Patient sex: M
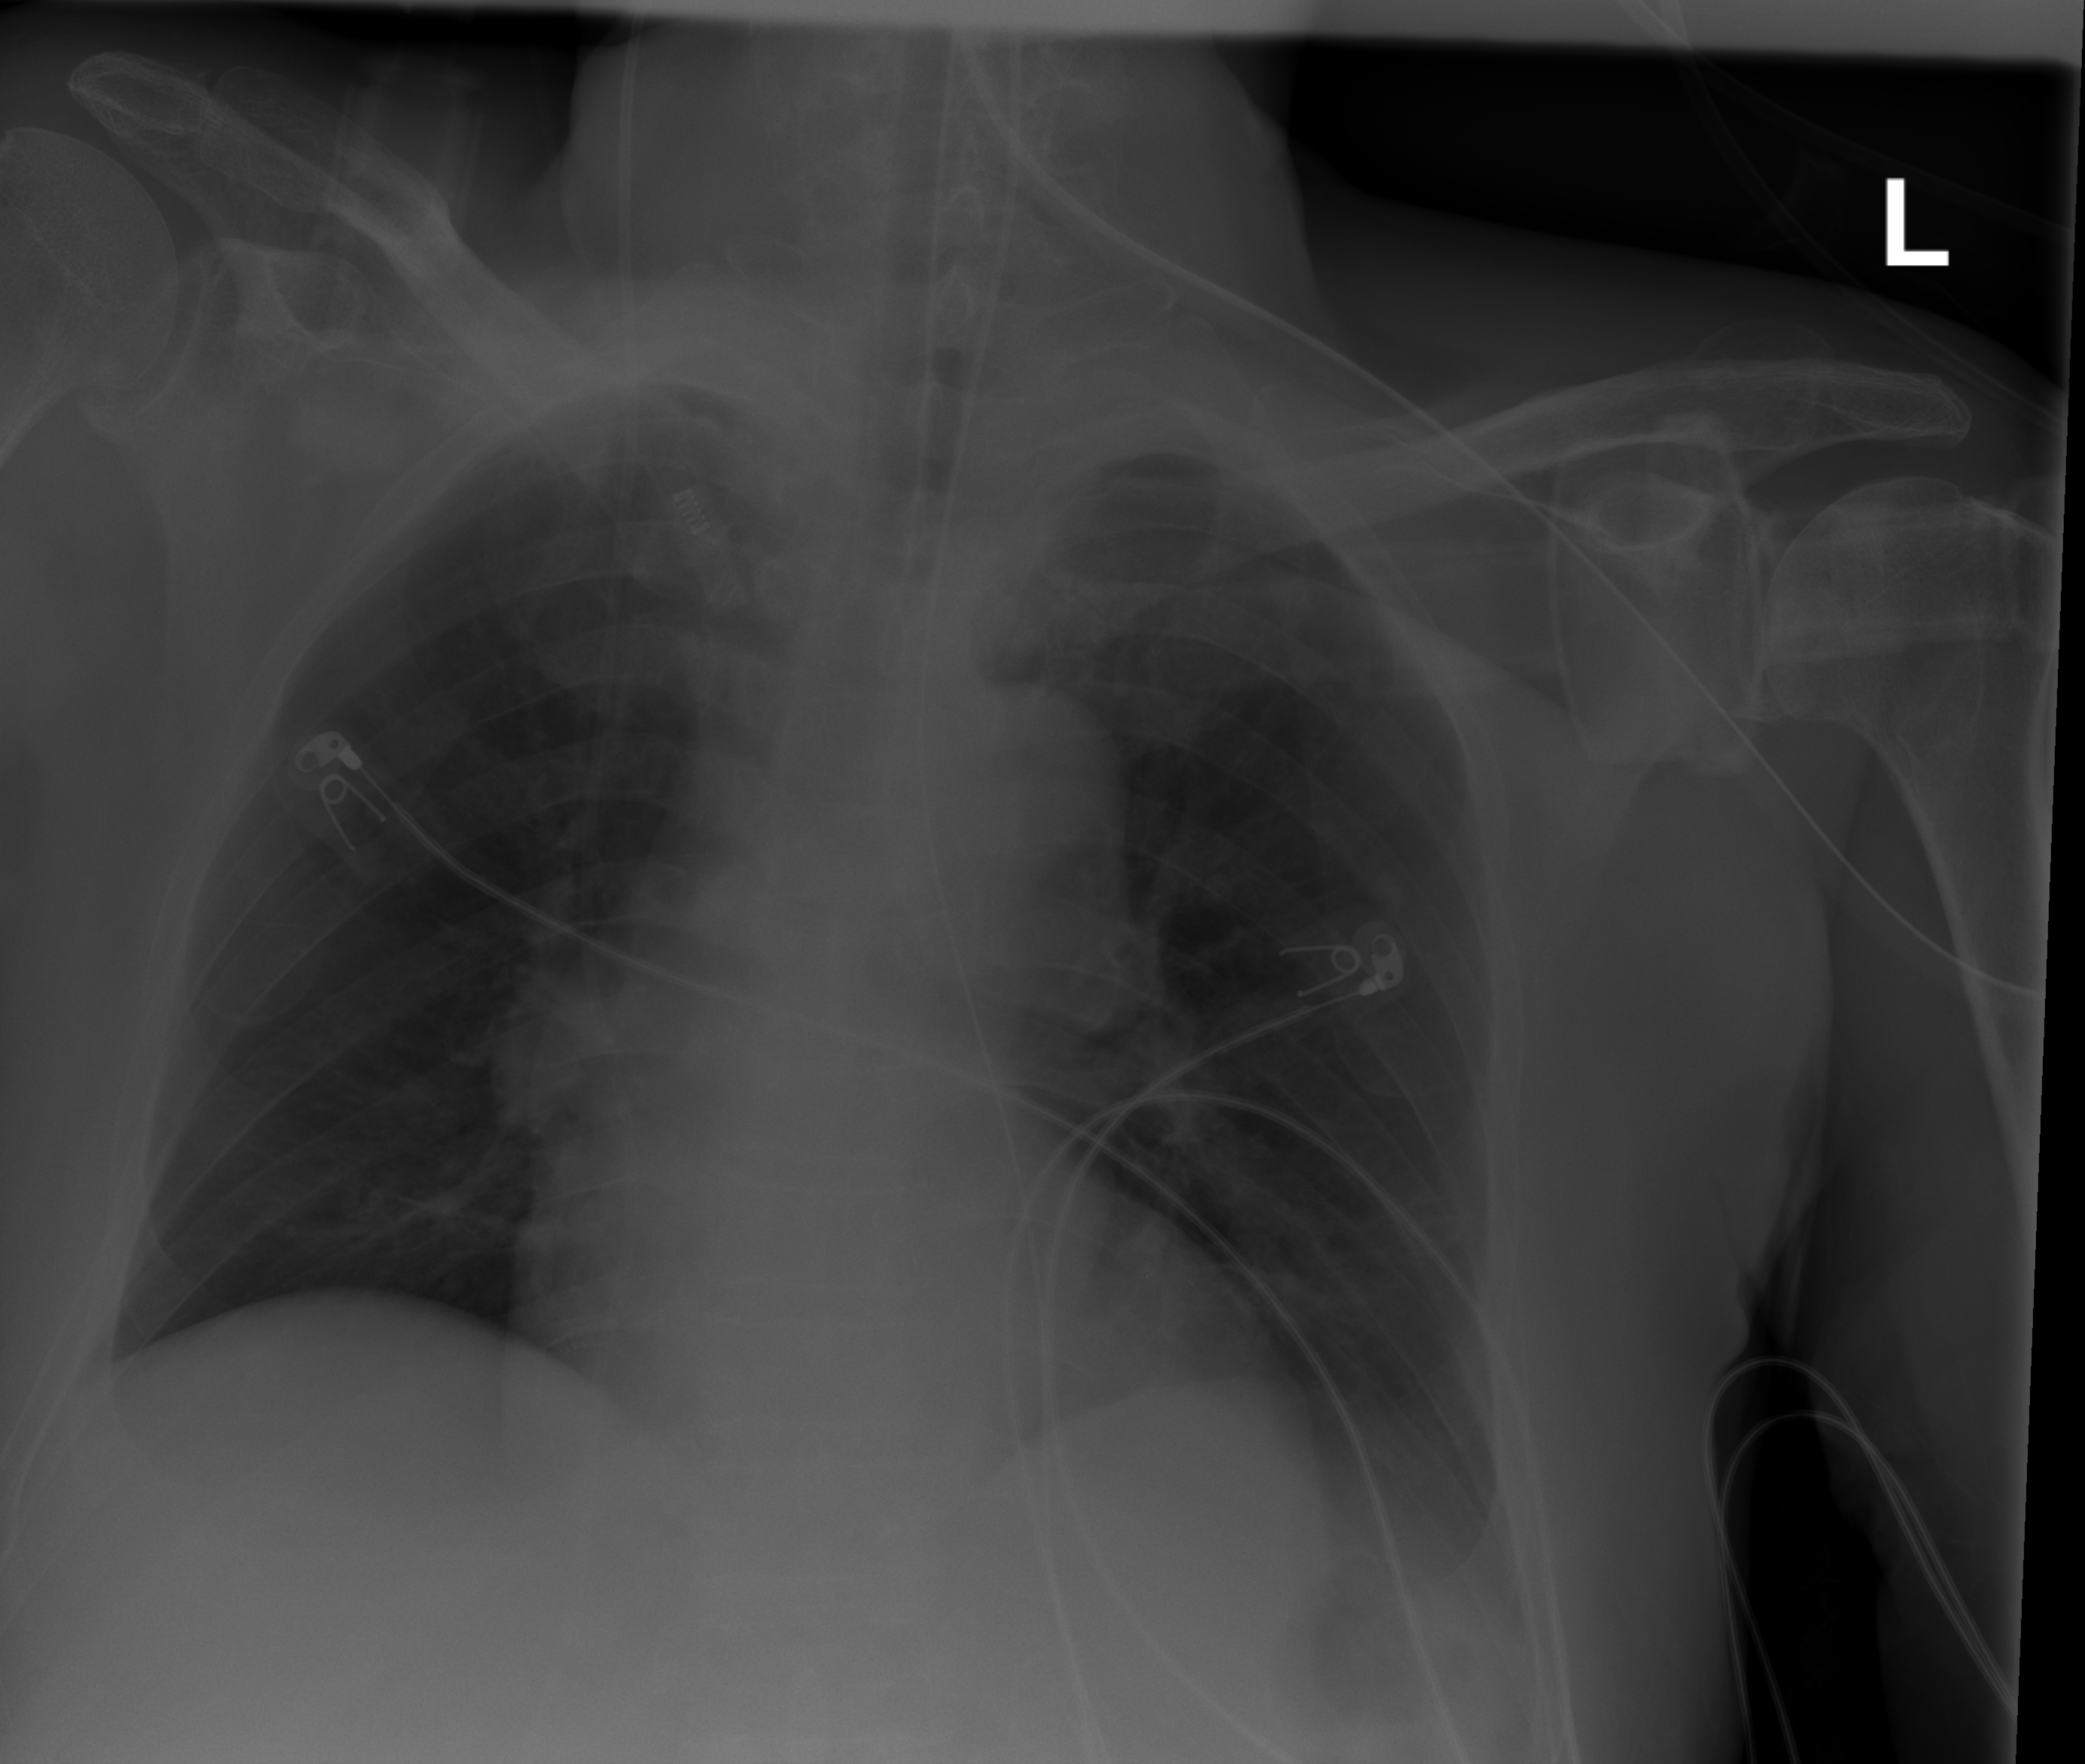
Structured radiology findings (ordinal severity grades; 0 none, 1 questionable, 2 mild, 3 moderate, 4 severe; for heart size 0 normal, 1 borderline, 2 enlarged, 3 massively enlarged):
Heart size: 1
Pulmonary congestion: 0
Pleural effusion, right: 0
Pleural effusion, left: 0
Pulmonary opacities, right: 0
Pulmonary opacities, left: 0
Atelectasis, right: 0
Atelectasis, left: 3